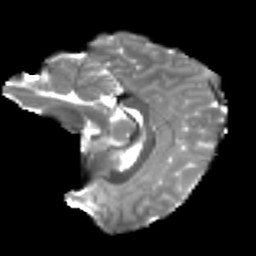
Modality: T2w
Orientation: sagittal
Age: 18
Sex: female
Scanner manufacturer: ge
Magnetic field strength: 3 T
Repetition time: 7.8 s
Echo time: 0.0618 s